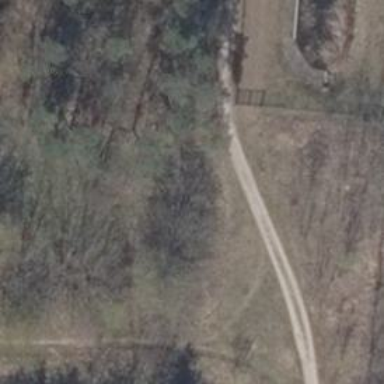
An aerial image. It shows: Compacted track with grade2 level.